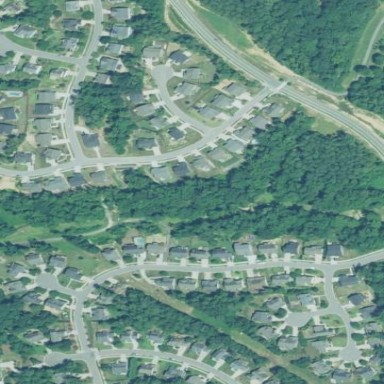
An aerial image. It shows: Residential neighbourhood.